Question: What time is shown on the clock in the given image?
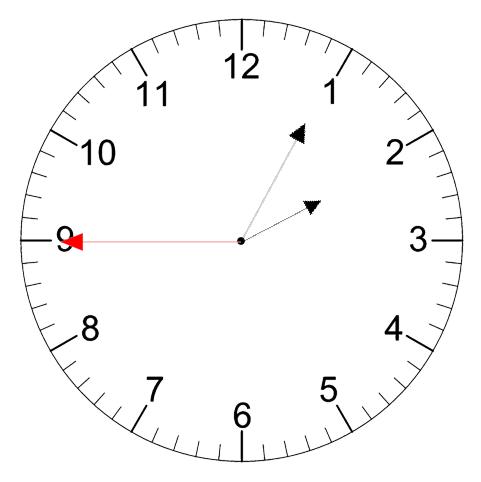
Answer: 02:04:45